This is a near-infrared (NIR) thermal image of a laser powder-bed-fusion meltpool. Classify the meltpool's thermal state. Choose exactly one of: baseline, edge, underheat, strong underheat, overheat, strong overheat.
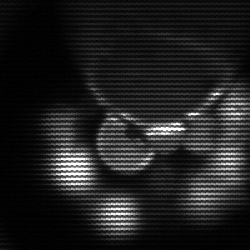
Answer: edge